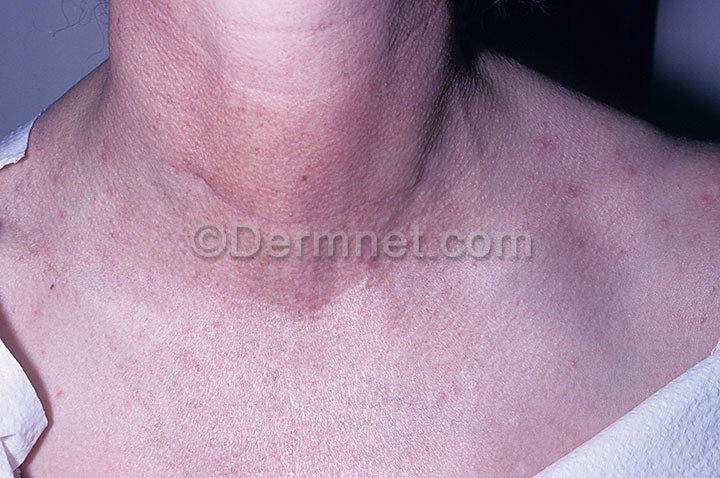
Disease: Cellulitis Impetigo and other Bacterial Infections